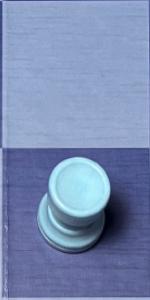
Label: Rook_White